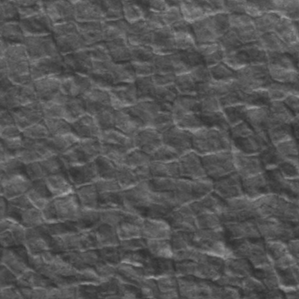
Label: frost